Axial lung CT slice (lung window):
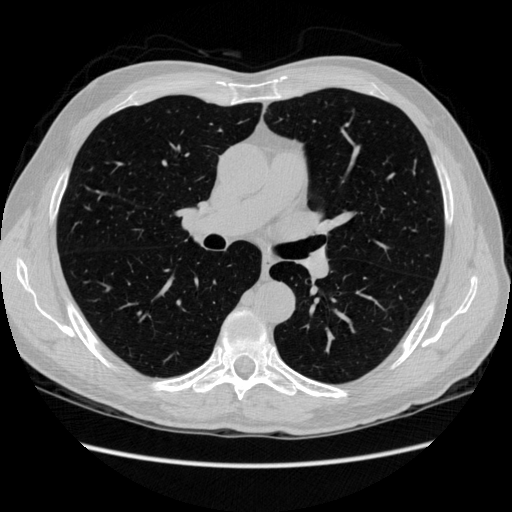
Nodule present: no